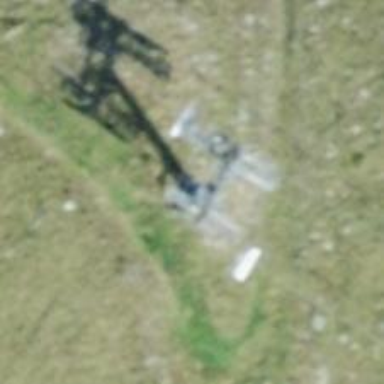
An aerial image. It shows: Pylon used for aerialway.